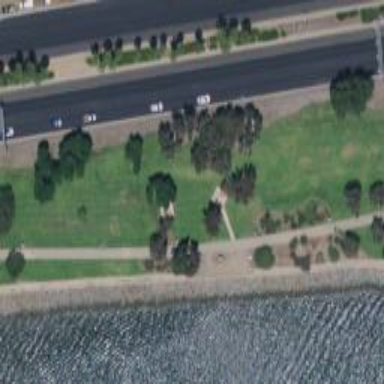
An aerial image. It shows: Memorial site with historic significance.